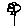
Label: flower